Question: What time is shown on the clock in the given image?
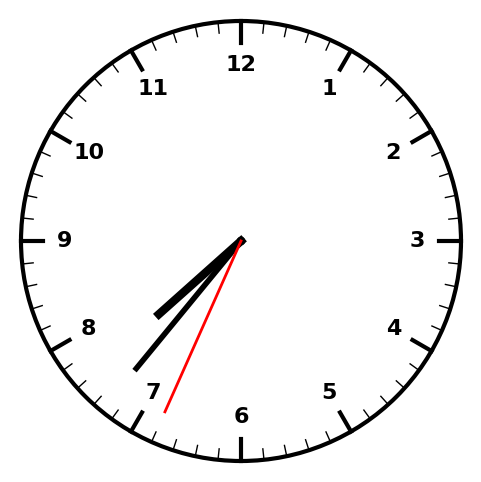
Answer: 07:36:34